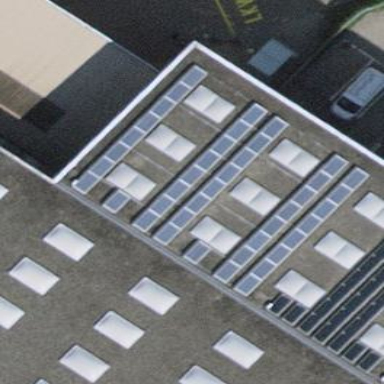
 consisting of solar photovoltaic panels."